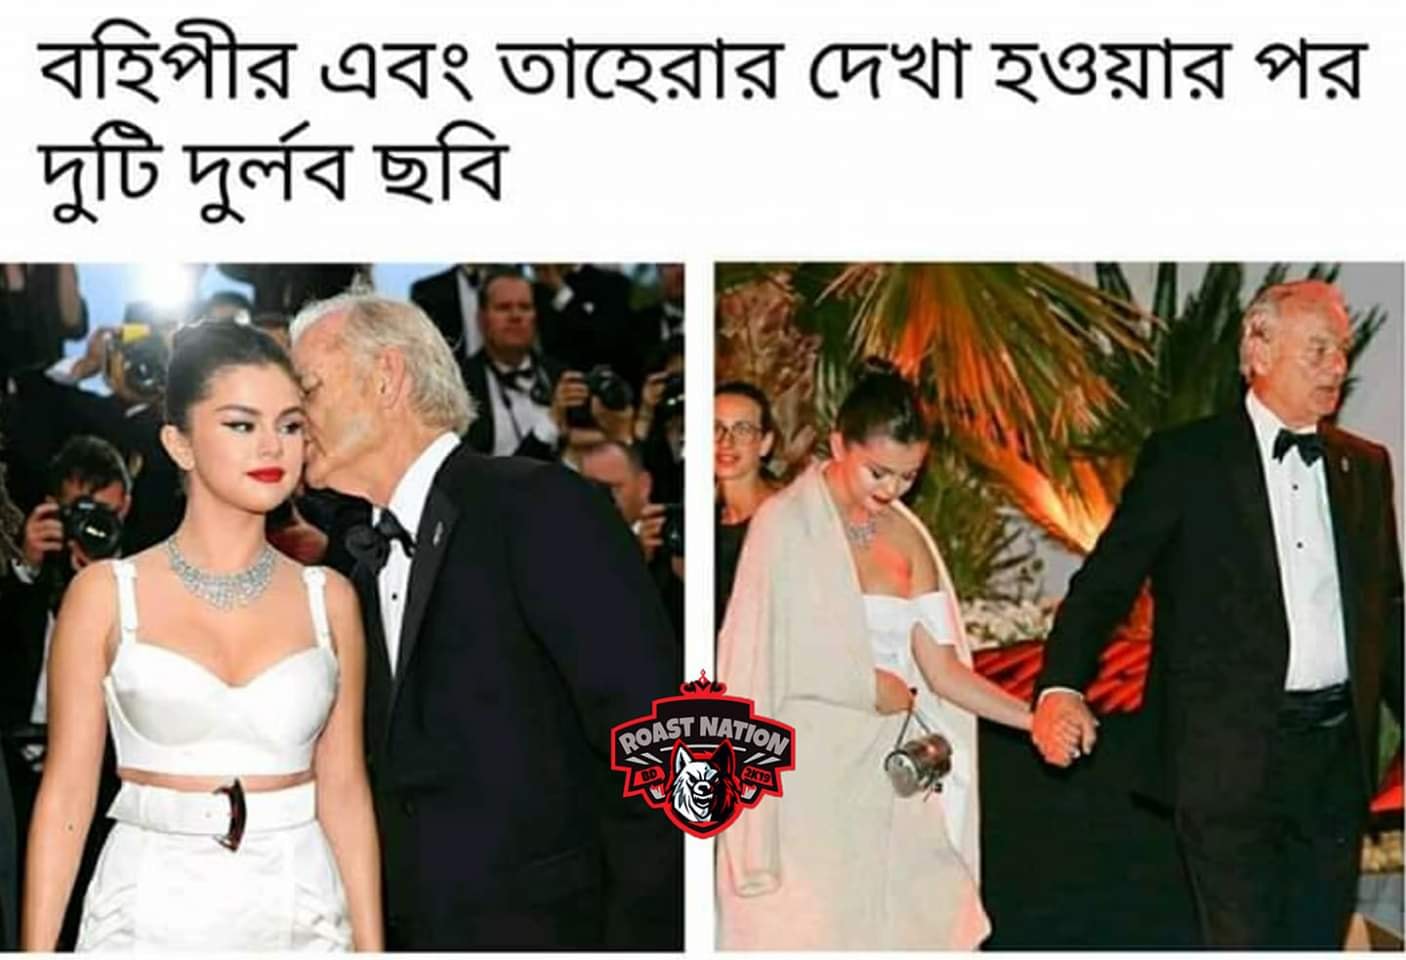
Text: বহিপীর এবং তাহেরার দেখা হওয়ার পর দুটি দুর্লব ছবি
Label: Hate
Hate category: Personal Offence
Targeted group: Individual